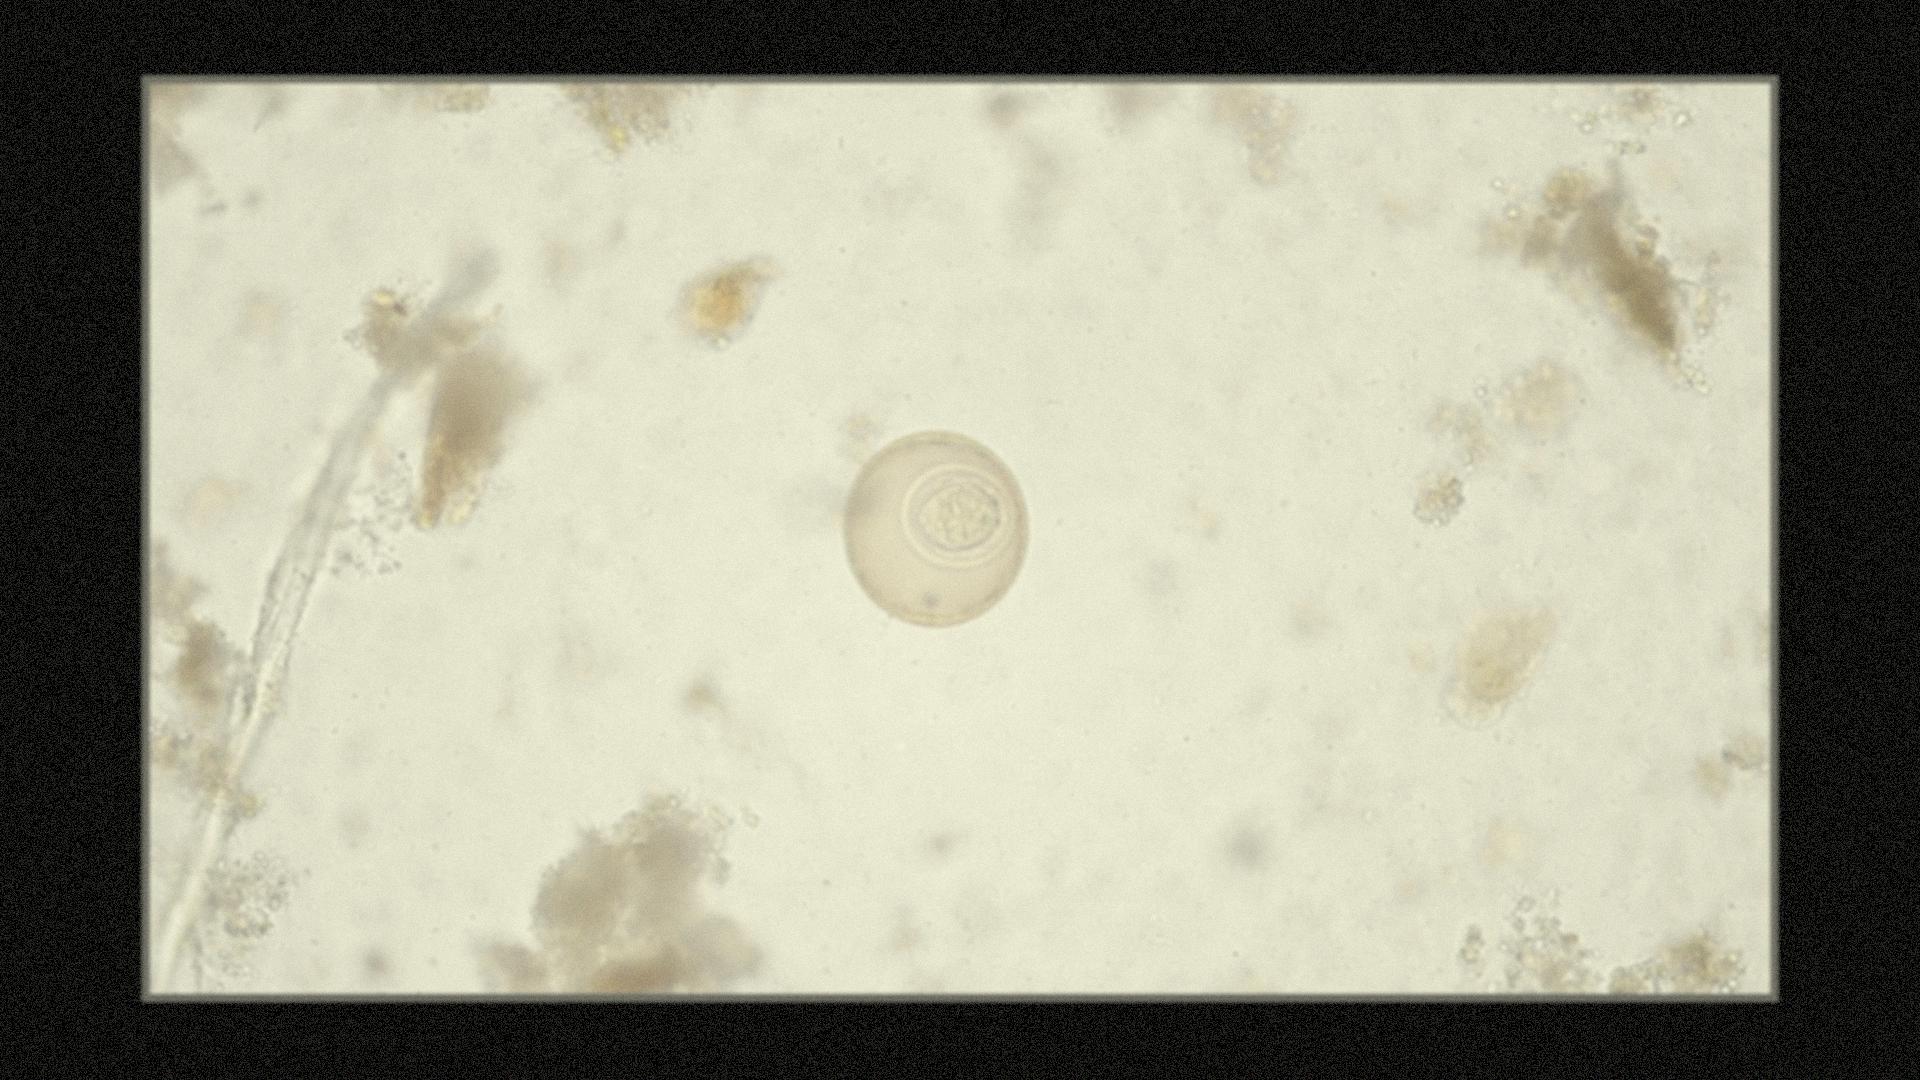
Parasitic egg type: Hymenolepis diminuta